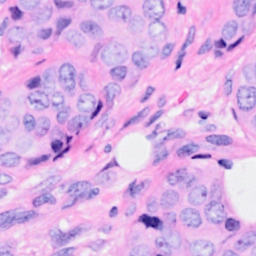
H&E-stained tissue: Breast